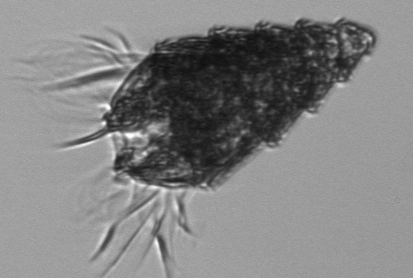
Label: Laboea_strobila